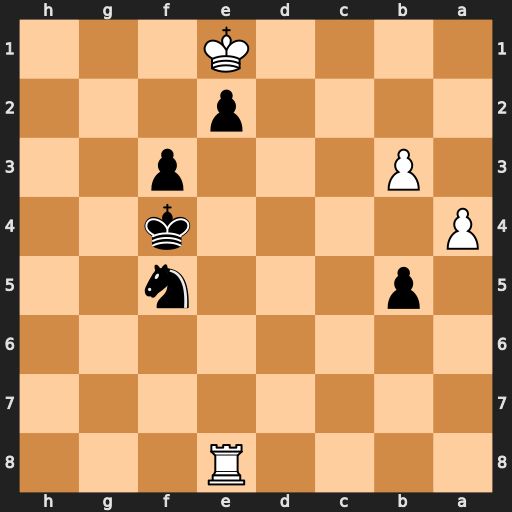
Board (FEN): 4R3/8/8/1p3n2/P4k2/1P3p2/4p3/4K3
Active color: b
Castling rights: -
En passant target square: -
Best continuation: Nd6 Rxe2 fxe2 Kxe2 b4 Kd3 Ke5 a5 Kd5